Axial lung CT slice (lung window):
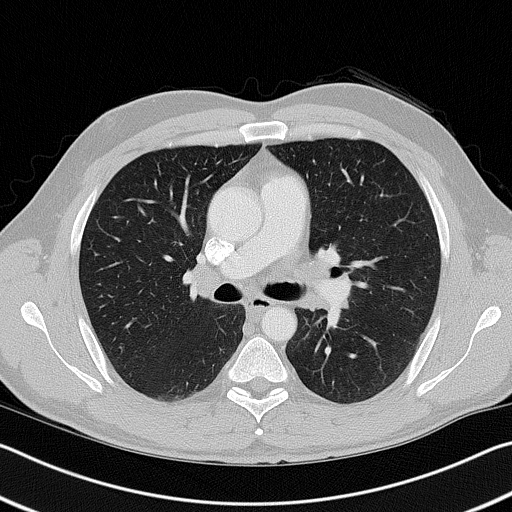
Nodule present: no